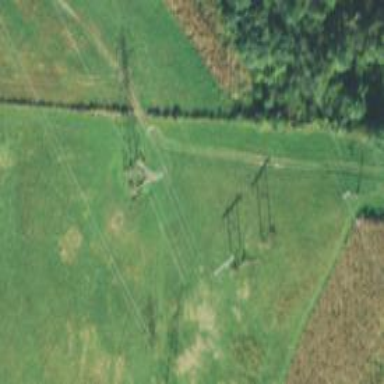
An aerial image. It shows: Lattice structure tower.